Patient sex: M
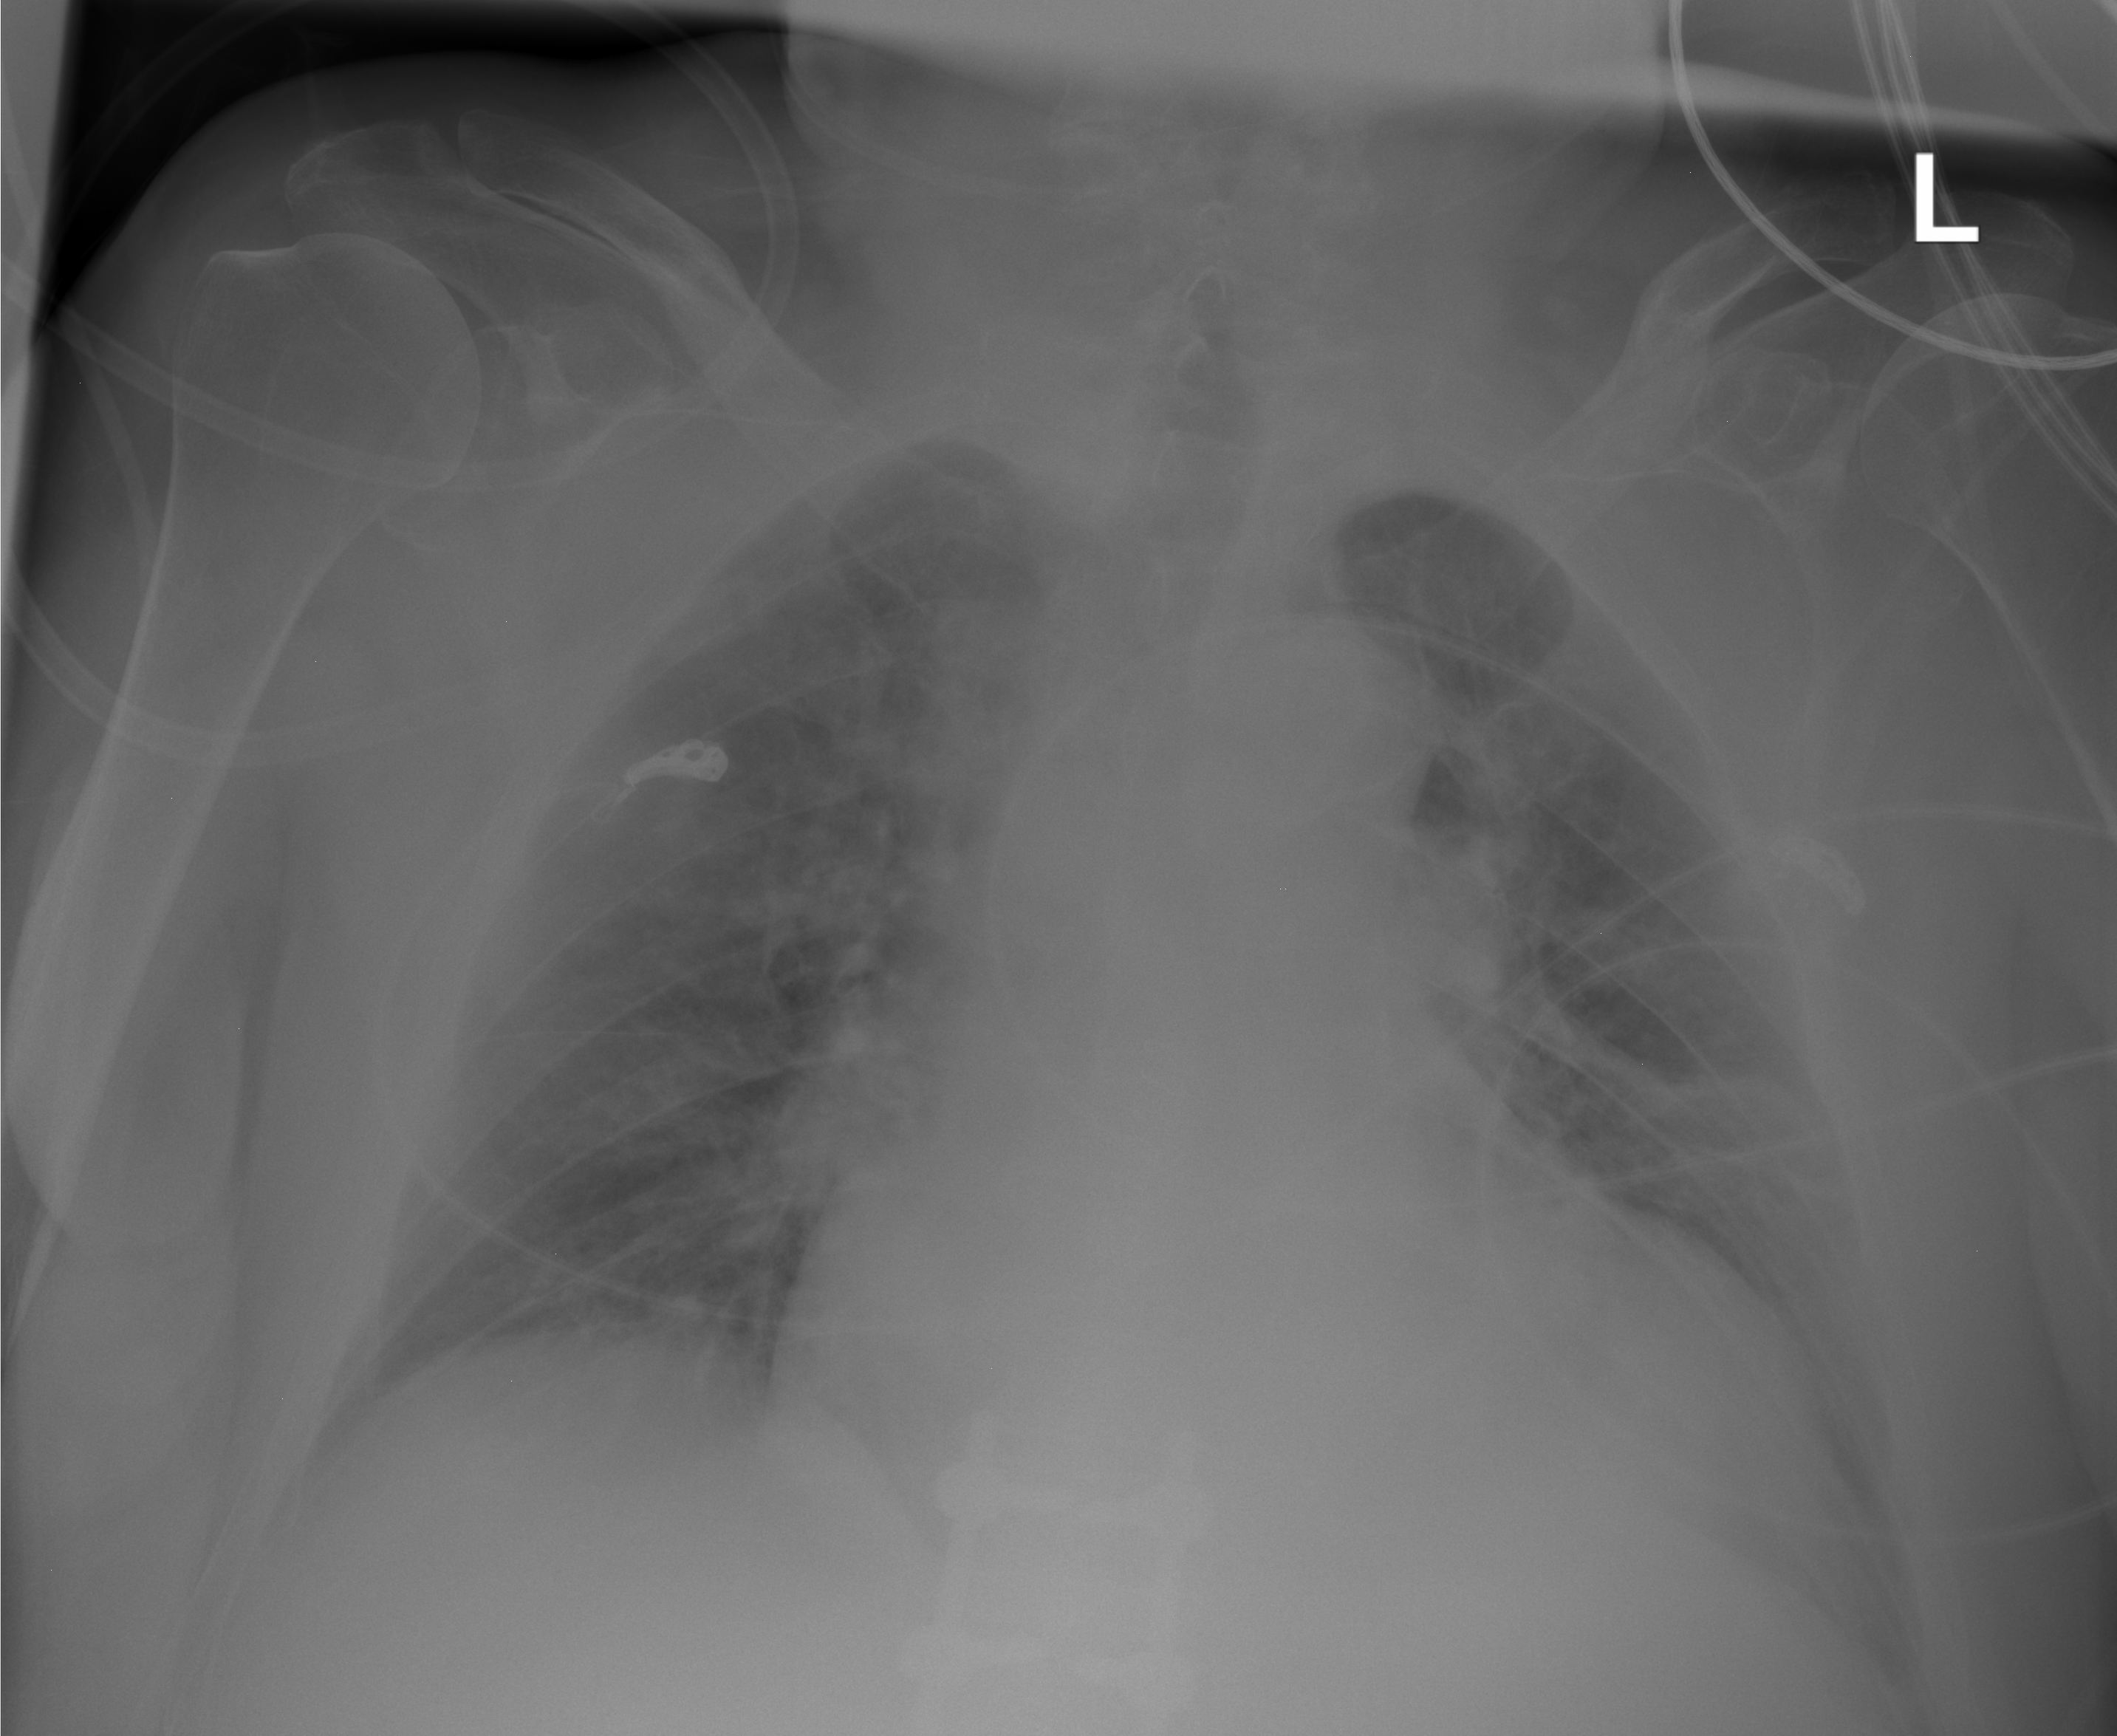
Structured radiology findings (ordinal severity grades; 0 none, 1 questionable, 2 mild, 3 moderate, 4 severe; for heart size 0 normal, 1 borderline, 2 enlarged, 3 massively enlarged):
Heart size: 2
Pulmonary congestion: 0
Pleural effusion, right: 0
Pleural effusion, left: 0
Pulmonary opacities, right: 0
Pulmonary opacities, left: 0
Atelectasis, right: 0
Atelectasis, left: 1